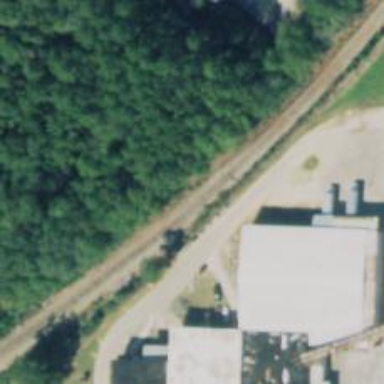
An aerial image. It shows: Railway spur junction.